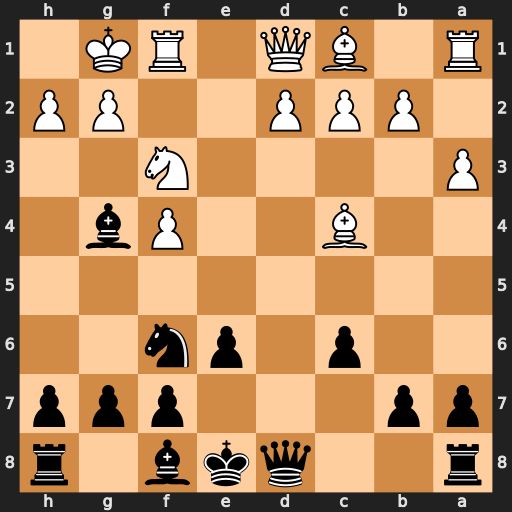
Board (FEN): r2qkb1r/pp3ppp/2p1pn2/8/2B2Pb1/P4N2/1PPP2PP/R1BQ1RK1
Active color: b
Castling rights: kq
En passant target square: -
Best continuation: Bxf3 Rxf3 Qd4+ Kh1 Qxc4